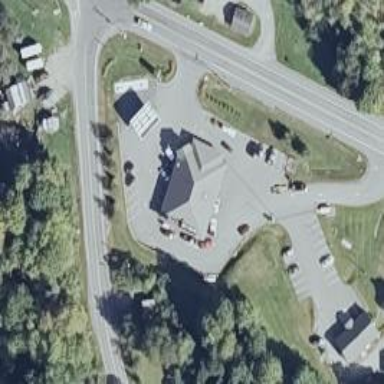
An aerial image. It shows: Convenience shop.